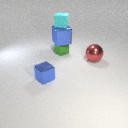
large blue metal cube below small cyan rubber cube